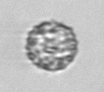
Label: coccolithophorid